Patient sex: M
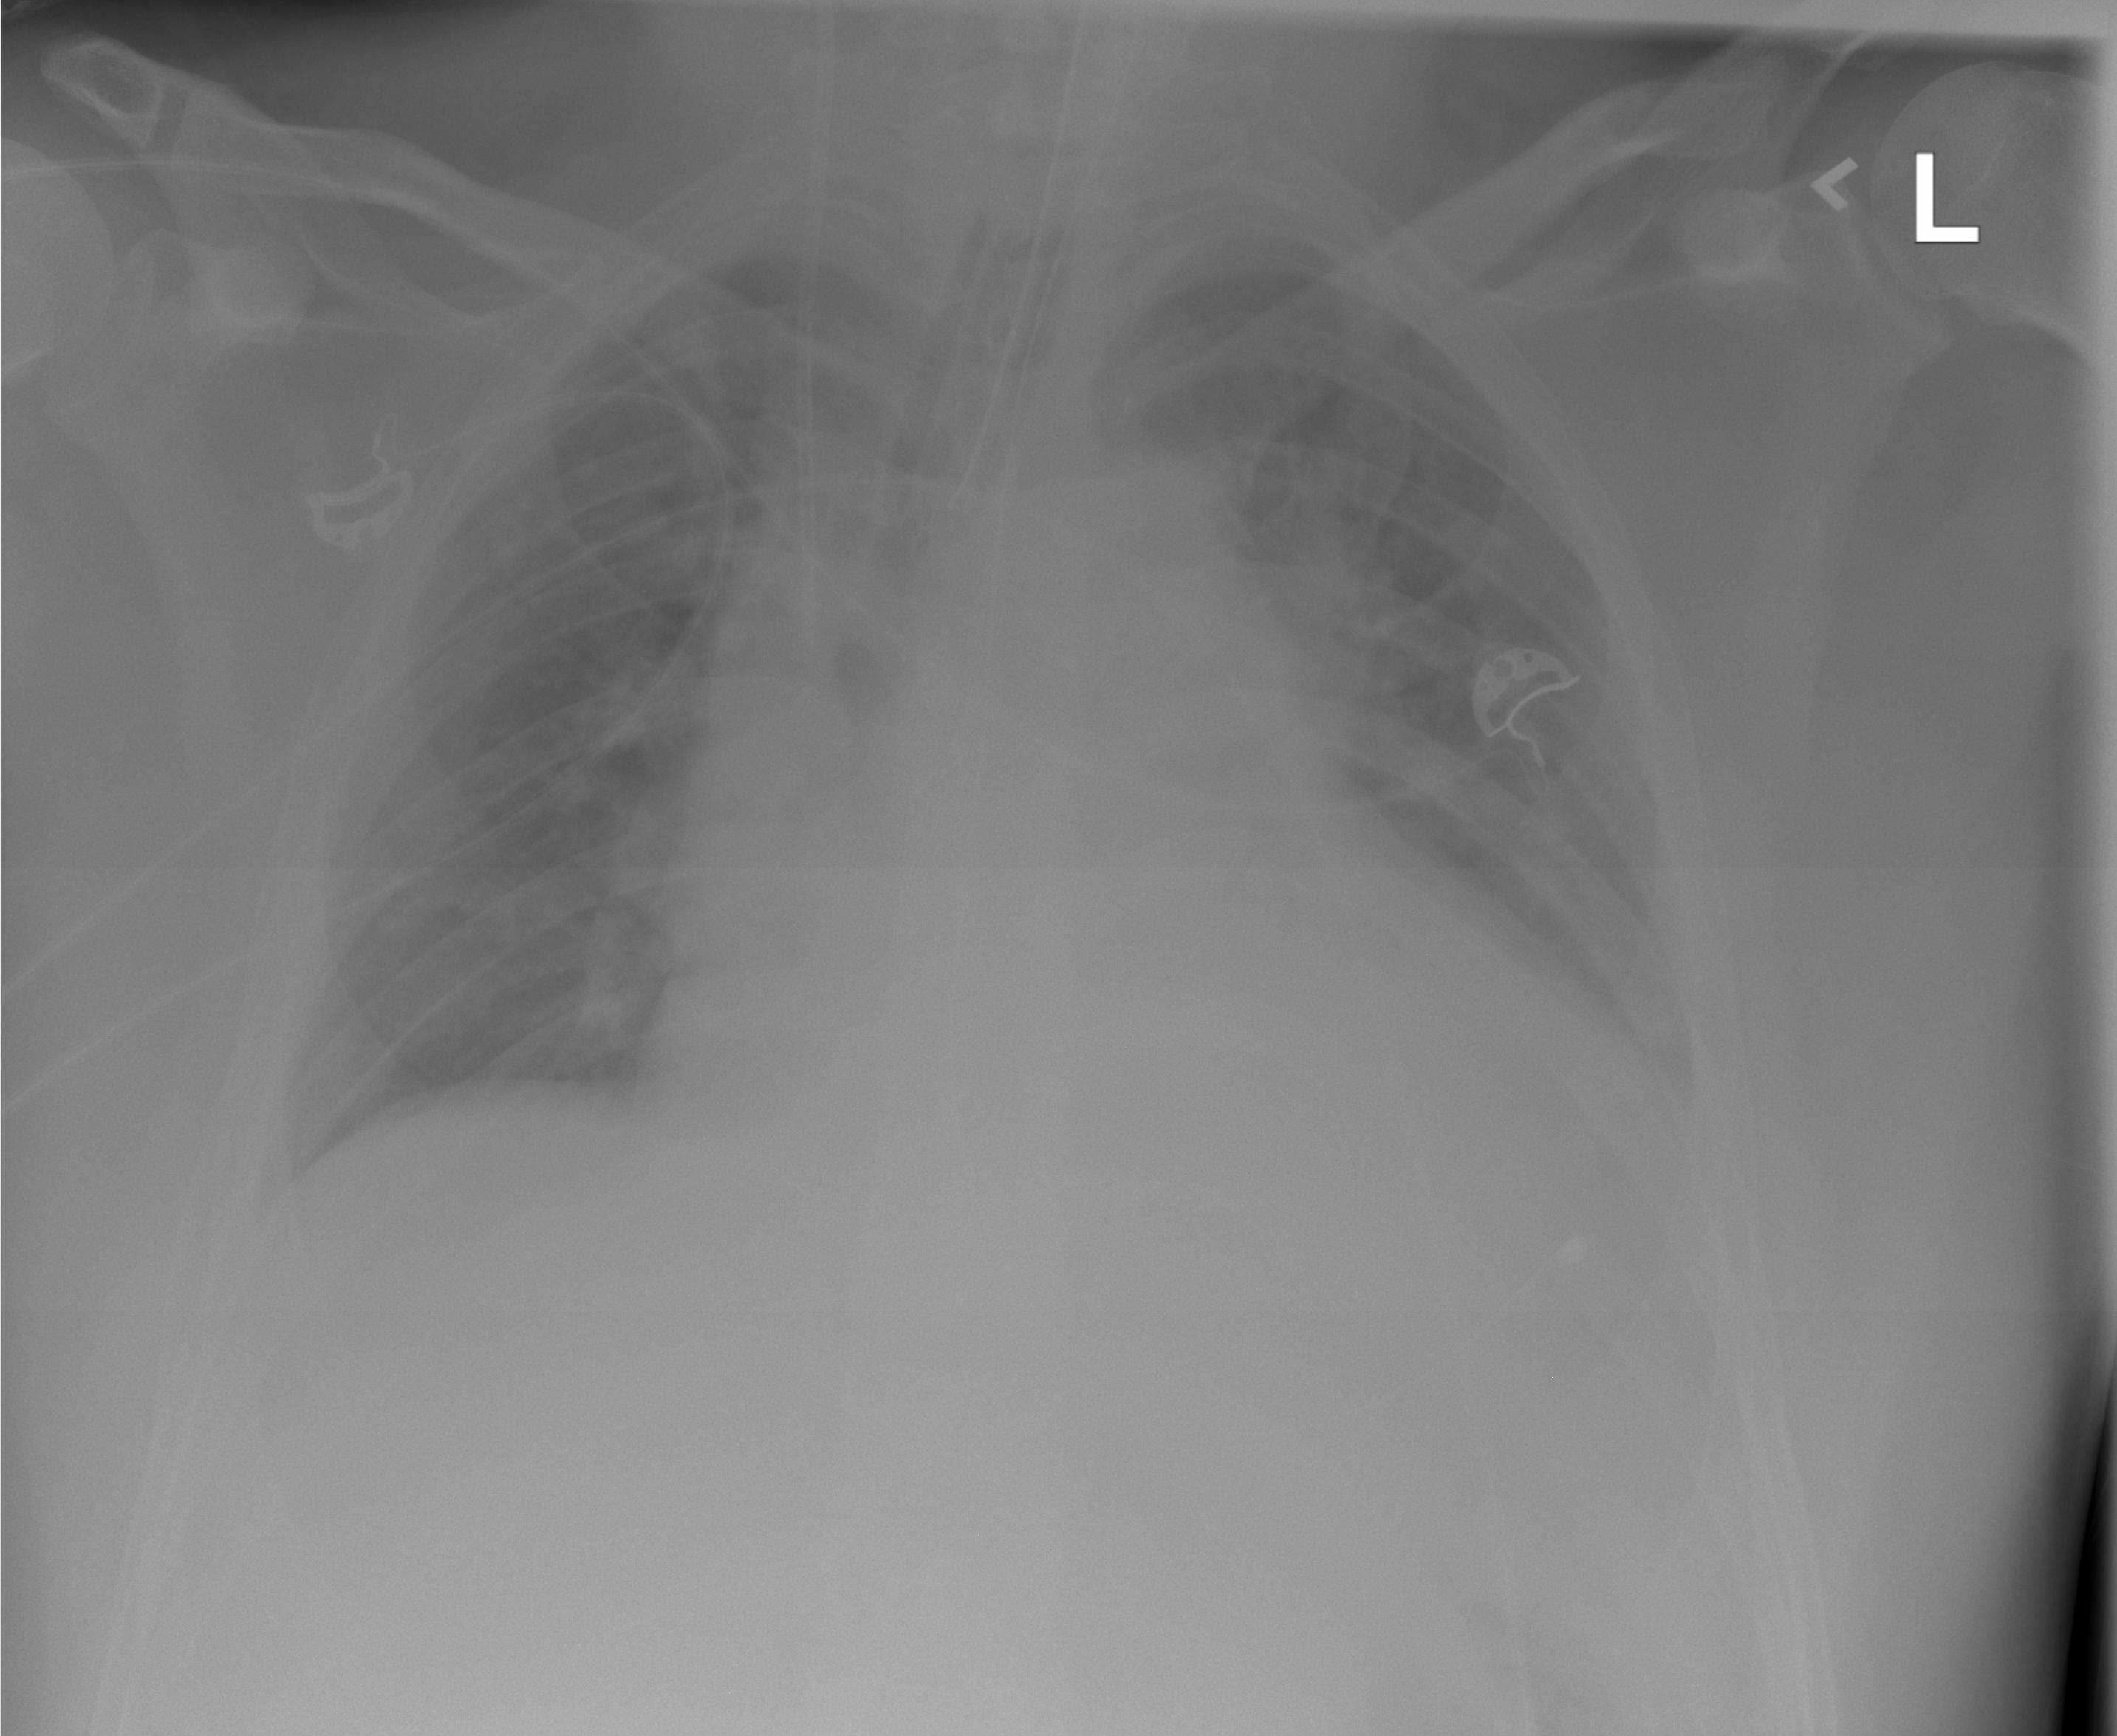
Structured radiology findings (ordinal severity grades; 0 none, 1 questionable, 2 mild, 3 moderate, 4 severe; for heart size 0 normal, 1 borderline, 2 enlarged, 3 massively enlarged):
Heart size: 2
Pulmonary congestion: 2
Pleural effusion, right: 0
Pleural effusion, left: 1
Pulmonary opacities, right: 0
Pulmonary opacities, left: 0
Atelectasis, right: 0
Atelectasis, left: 0